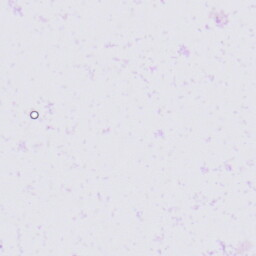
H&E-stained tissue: Skin